Question: I am trying to learn linking db with asp.net mvc.
Following the instruction on MS tutorials trying to build a controller.
right click on controller and add a controller, but the data-context pre built by LINQ-to-SQL in VSExpress does not fit, is there any tutorial shows how to build a connection between built db and asp.net mvc web page from zero to pros

the result after clicking "Add" return Unsupported context type.
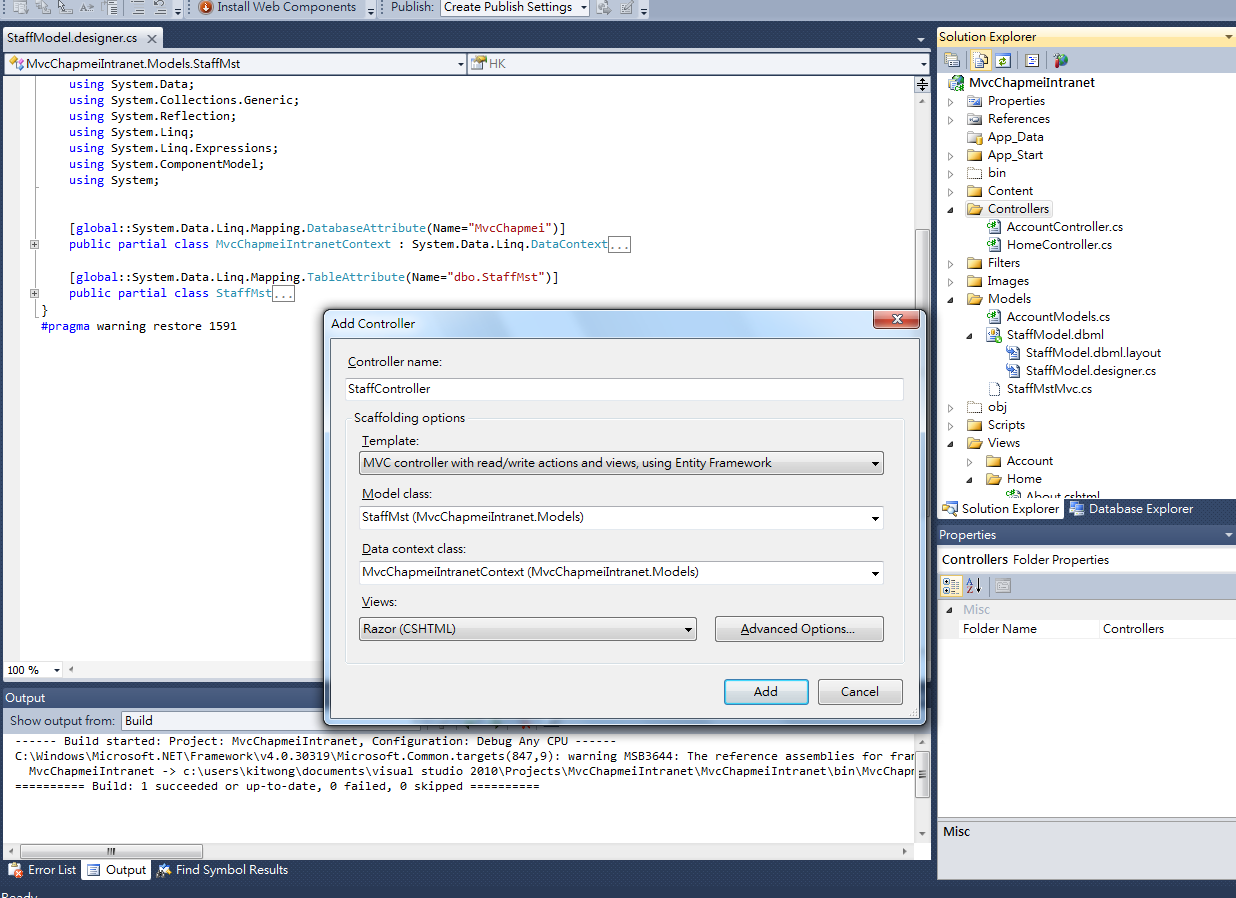
Answer: Check the below Scottgu's blog link. It may help you.
<URL>